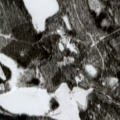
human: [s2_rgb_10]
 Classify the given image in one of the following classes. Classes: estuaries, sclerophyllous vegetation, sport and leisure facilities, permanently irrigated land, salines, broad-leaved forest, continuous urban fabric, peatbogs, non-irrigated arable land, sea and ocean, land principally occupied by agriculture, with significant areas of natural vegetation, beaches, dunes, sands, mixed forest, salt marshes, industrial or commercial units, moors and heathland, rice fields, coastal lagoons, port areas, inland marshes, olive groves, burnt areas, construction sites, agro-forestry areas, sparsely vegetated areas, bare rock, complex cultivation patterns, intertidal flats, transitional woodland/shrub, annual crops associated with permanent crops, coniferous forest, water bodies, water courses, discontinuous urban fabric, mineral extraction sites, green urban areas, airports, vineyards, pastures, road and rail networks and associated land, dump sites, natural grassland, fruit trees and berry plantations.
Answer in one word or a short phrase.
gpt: coniferous forest, mixed forest, transitional woodland/shrub, water bodies